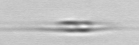
Label: Cylindrotheca